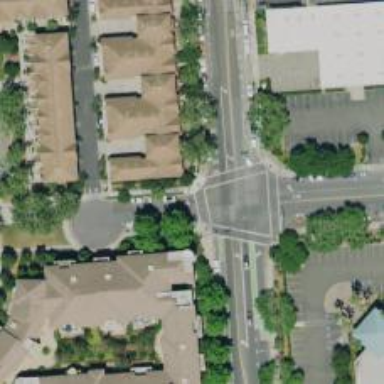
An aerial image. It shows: Solid stop line on the road.